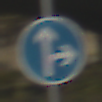
Verkehrszeichen: VorgeschriebeneFahrtrichtungGeradeausOderRechts
Umgebung: Outdoor, Suburban
Tageszeit: MorningAfternoon
Wetter: PartlyCloudy
Licht: Natural
Jahreszeit: NotSpecified
Kontrast: HighContrast